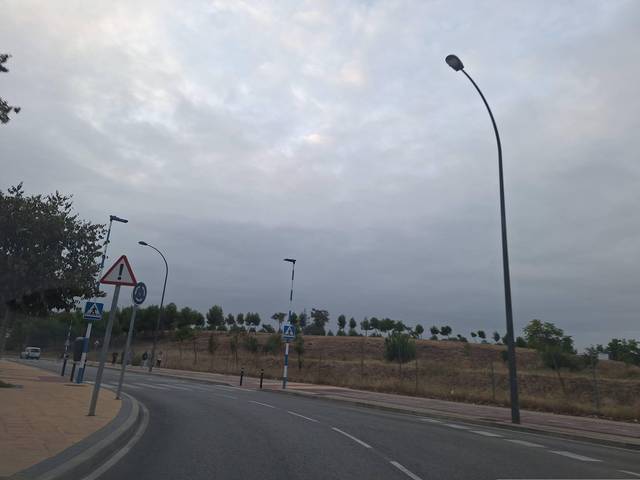
Region: Spain
Coordinates: 40.316, -3.74